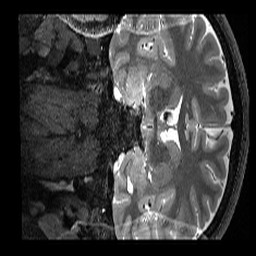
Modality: T2w
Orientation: coronal
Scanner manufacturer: siemens
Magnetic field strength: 3 T
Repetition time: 3.2 s
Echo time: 0.563 s